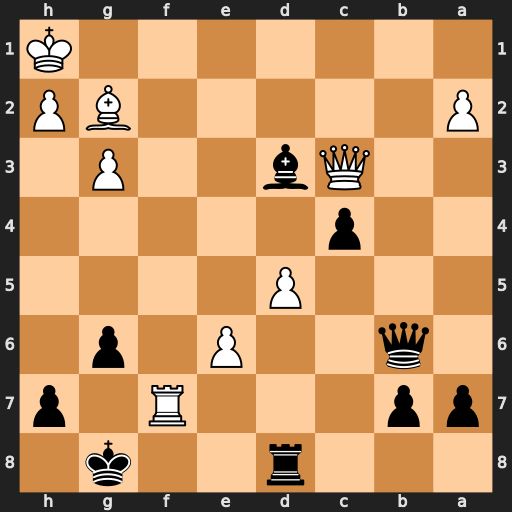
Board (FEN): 3r2k1/pp3R1p/1q2P1p1/3P4/2p5/2Qb2P1/P5BP/7K
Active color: b
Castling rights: -
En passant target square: -
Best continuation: Qb1+ Bf1 Be4+ Kg1 Qb6+ Rf2 Rf8